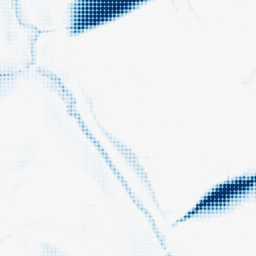
Category: morphological
Decomposition family: morphological_ellipse
Decomposition parameters: operation: closing
width: 50
height: 10
Upsampling method: sinc_blackman
Upsampling parameters: scale: 8
kernel_size: 8
Upsampling scale: 8